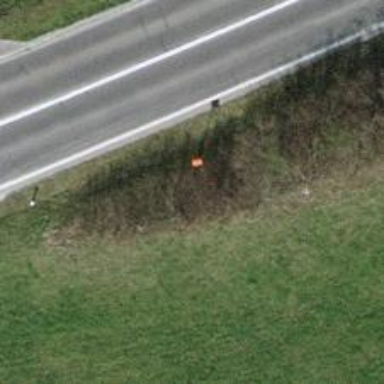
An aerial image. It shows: Pole supporting pipeline marker with roof cover.